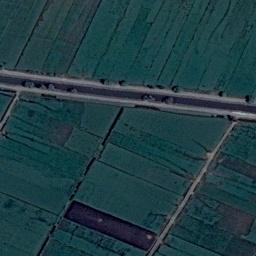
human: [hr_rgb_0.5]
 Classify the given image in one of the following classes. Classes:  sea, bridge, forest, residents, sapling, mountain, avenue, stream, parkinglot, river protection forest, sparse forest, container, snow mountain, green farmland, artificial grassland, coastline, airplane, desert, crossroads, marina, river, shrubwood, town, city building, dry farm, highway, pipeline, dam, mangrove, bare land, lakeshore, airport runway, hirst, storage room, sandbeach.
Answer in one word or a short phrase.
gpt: green farmland